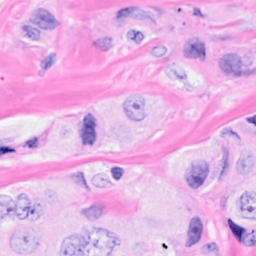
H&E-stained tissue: Breast